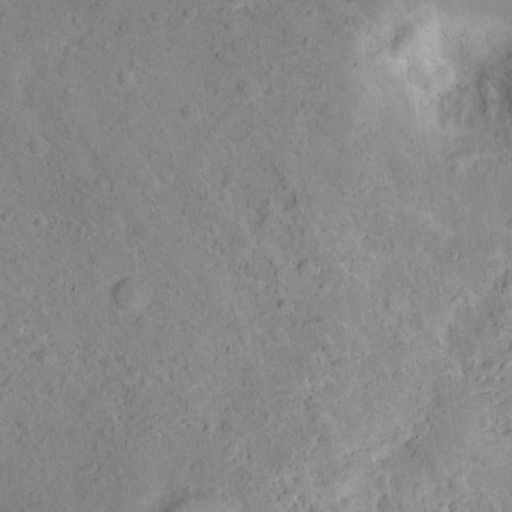
Objects detected: cone